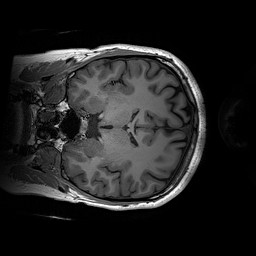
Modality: T1w
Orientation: coronal
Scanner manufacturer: siemens
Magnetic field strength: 3 T
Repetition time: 2.2 s
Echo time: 0.00244 s